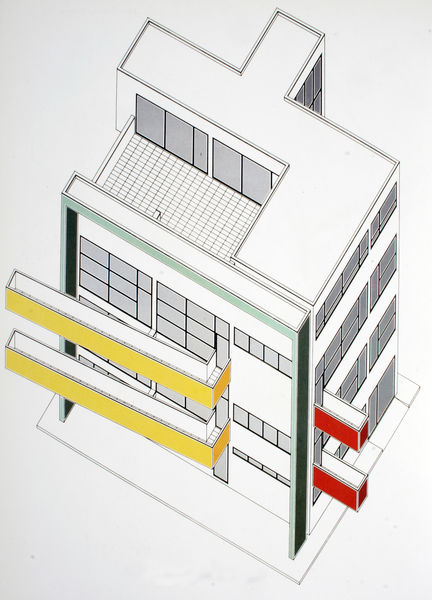
Titel: Idealhaus für einen Architekten I
Künstler: Alberto Sartoris
Schlagwörter: gelb, fenster, grau, strasse, weiss, zeichnung, haus, rot, architektur, balkon, modern, aufsicht, eingang, entwurf, plan, rampen, stockwerke, projekt